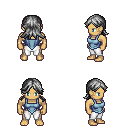
a pixel art fantasy rpg character, male body template, human, tanned skin, blue vest, white pants, gray loose hair, four views (front, back, left, right), 2x2 character sprite sheet, small pixel art, hard edges, no anti-aliasing